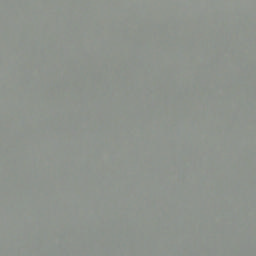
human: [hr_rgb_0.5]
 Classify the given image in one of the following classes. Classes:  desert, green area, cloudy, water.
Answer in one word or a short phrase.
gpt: cloudy